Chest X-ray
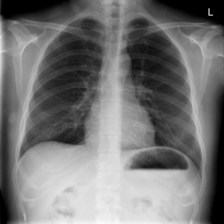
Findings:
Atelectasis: negative
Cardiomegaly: negative
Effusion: negative
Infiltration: negative
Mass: negative
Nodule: negative
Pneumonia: negative
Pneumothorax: negative
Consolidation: negative
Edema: negative
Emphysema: negative
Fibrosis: negative
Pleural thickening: negative
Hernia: negative